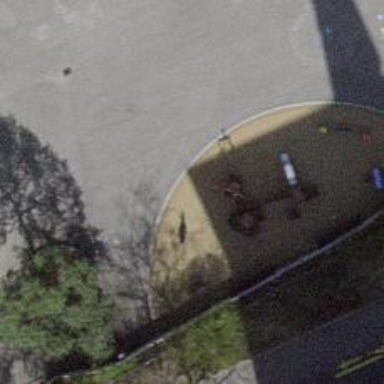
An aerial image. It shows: Playground area for leisure land.